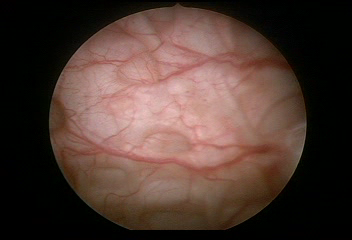
Modality: WLC
Class: Normal mucosa
Bladder cancer association: No